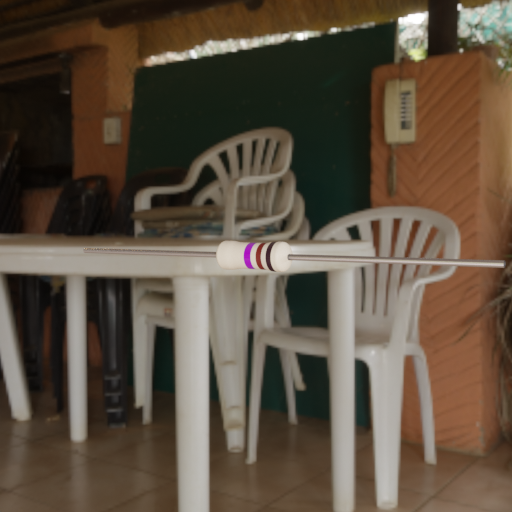
Resistor colour bands (in order): violet, brown, black